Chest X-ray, PA view. Patient: 59 years old, sex M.
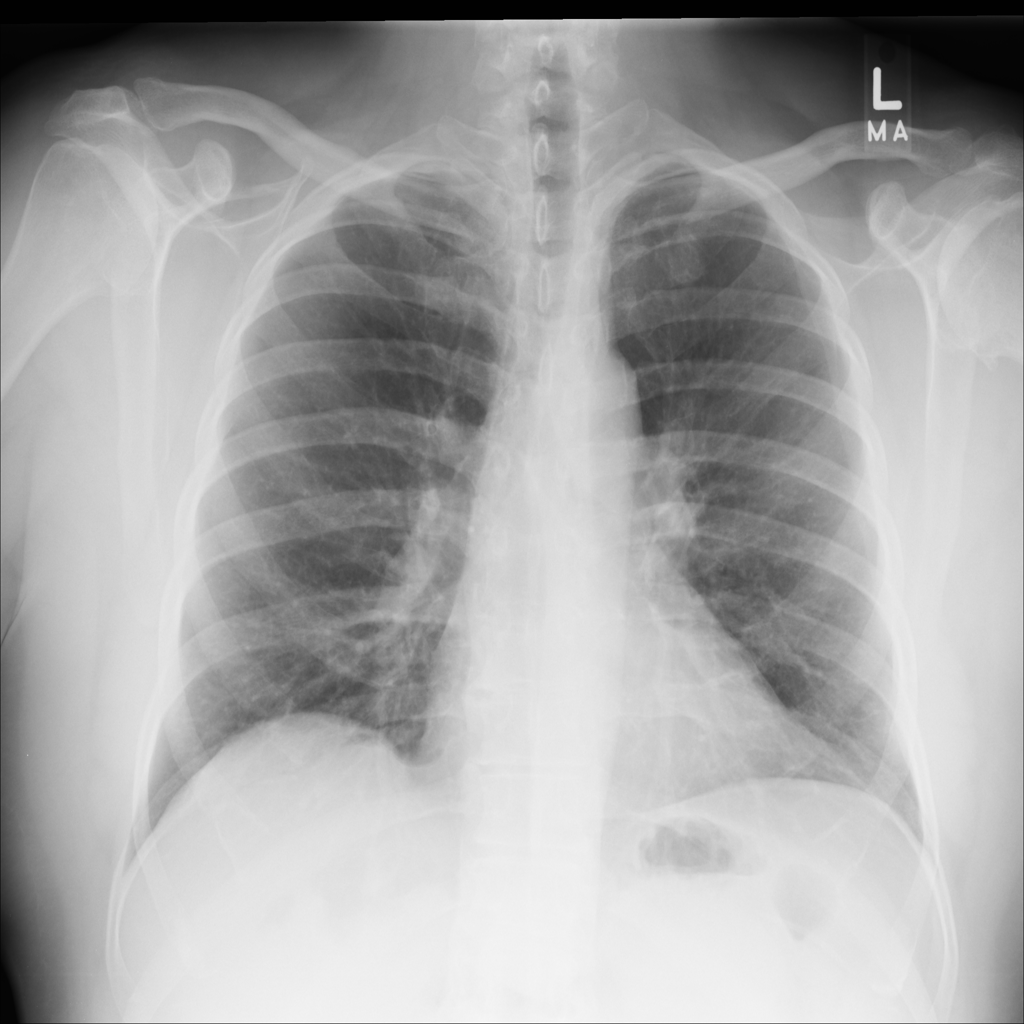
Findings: No Finding